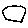
Label: hexagon